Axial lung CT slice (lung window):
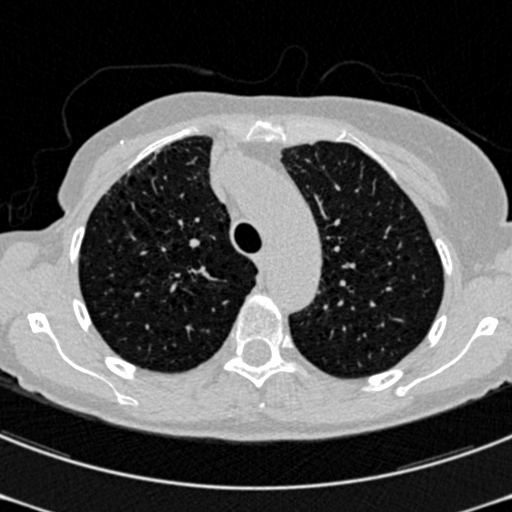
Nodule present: no